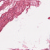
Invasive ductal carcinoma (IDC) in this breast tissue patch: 0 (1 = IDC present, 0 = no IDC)